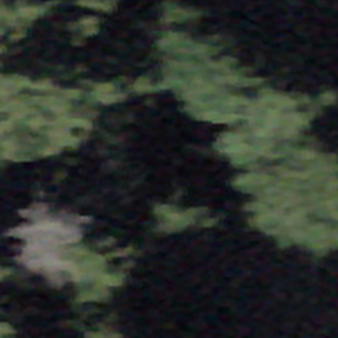
Label: other